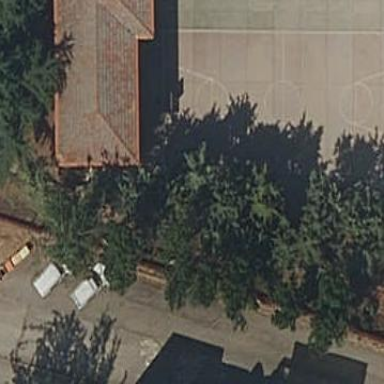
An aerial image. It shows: Basketball court located in leisure land pitch.